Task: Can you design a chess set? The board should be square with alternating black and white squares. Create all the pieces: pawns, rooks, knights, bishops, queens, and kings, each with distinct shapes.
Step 4981:
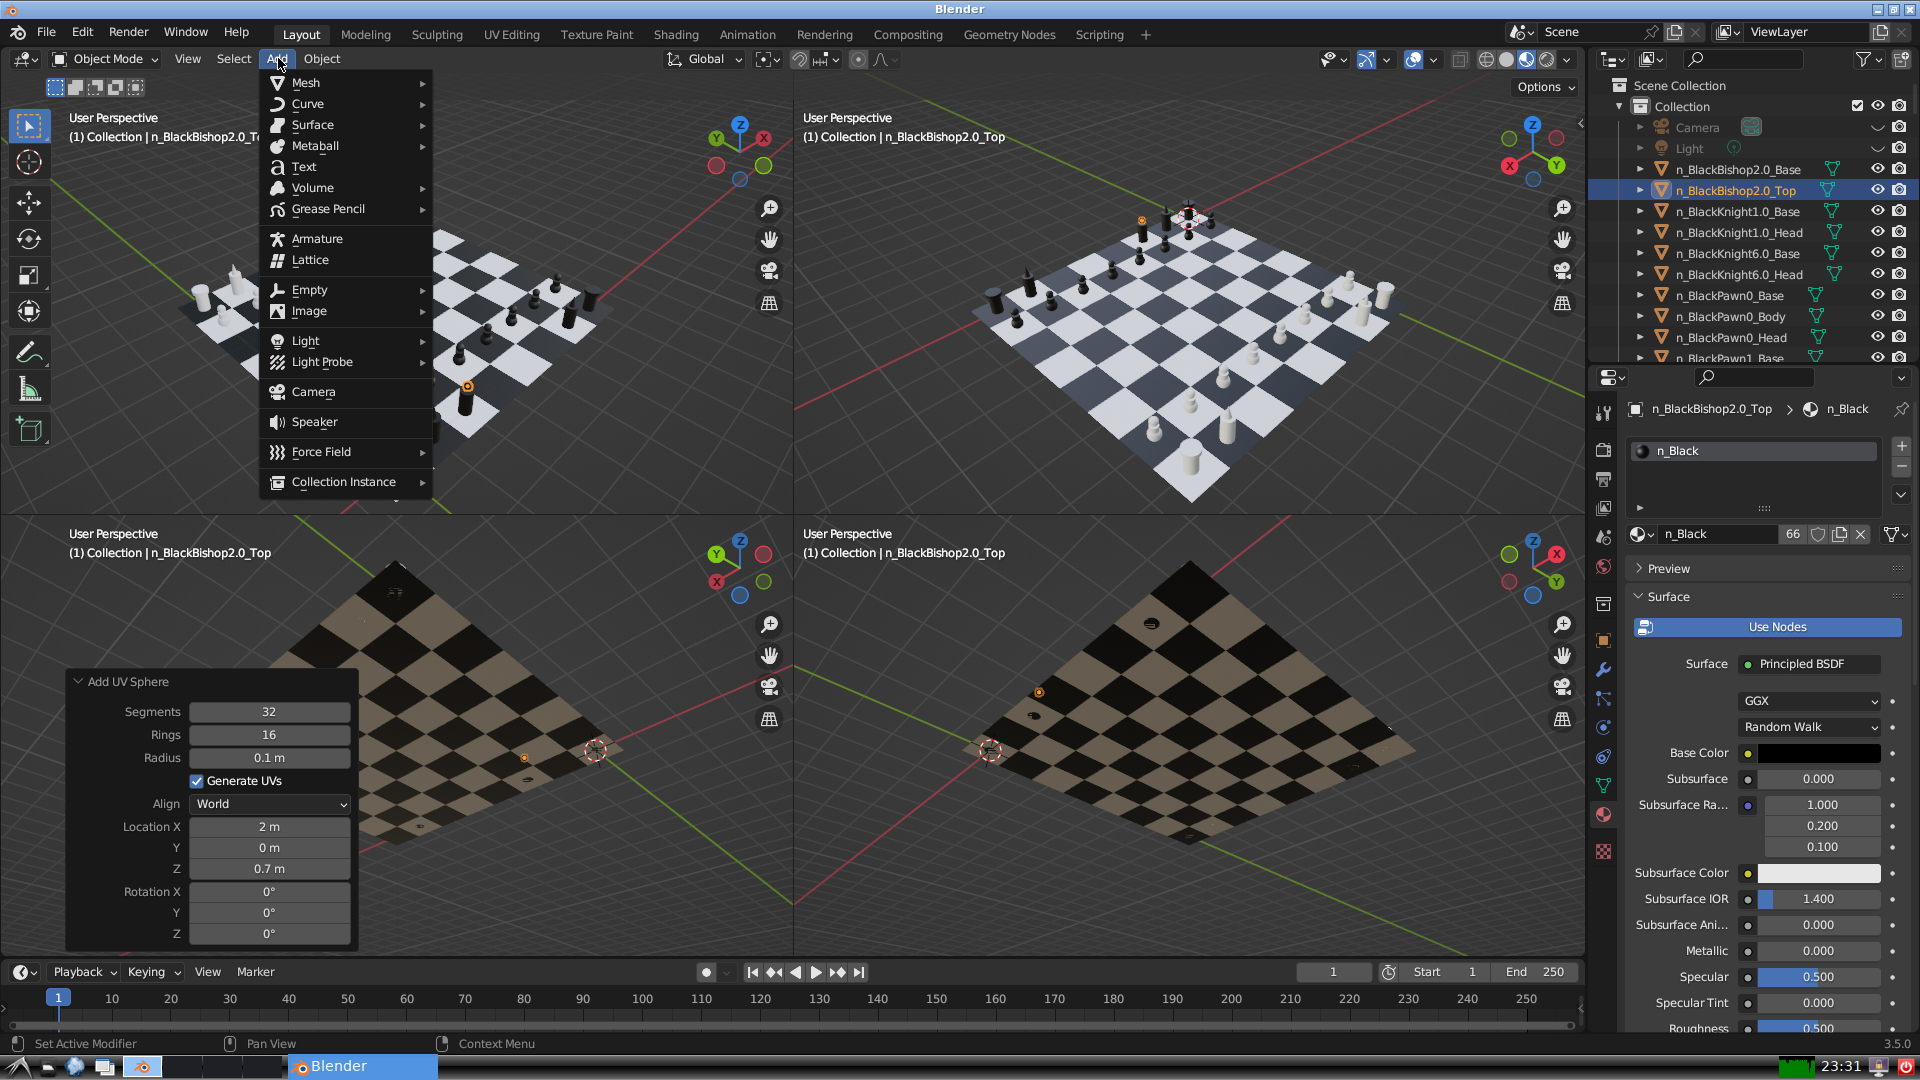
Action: {"mouse_move": [304, 84]}